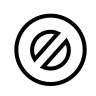
Cursor type: not_allowed
OS/theme: linux-notwaita
Variant: white